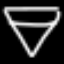
Label: diamond